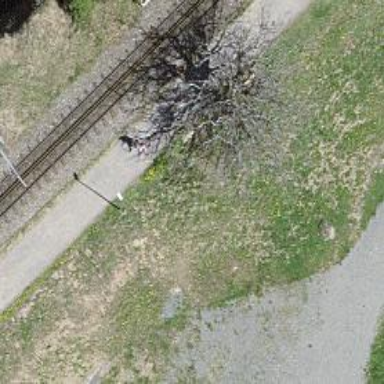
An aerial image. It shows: Brown bench in the vicinity.